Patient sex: M
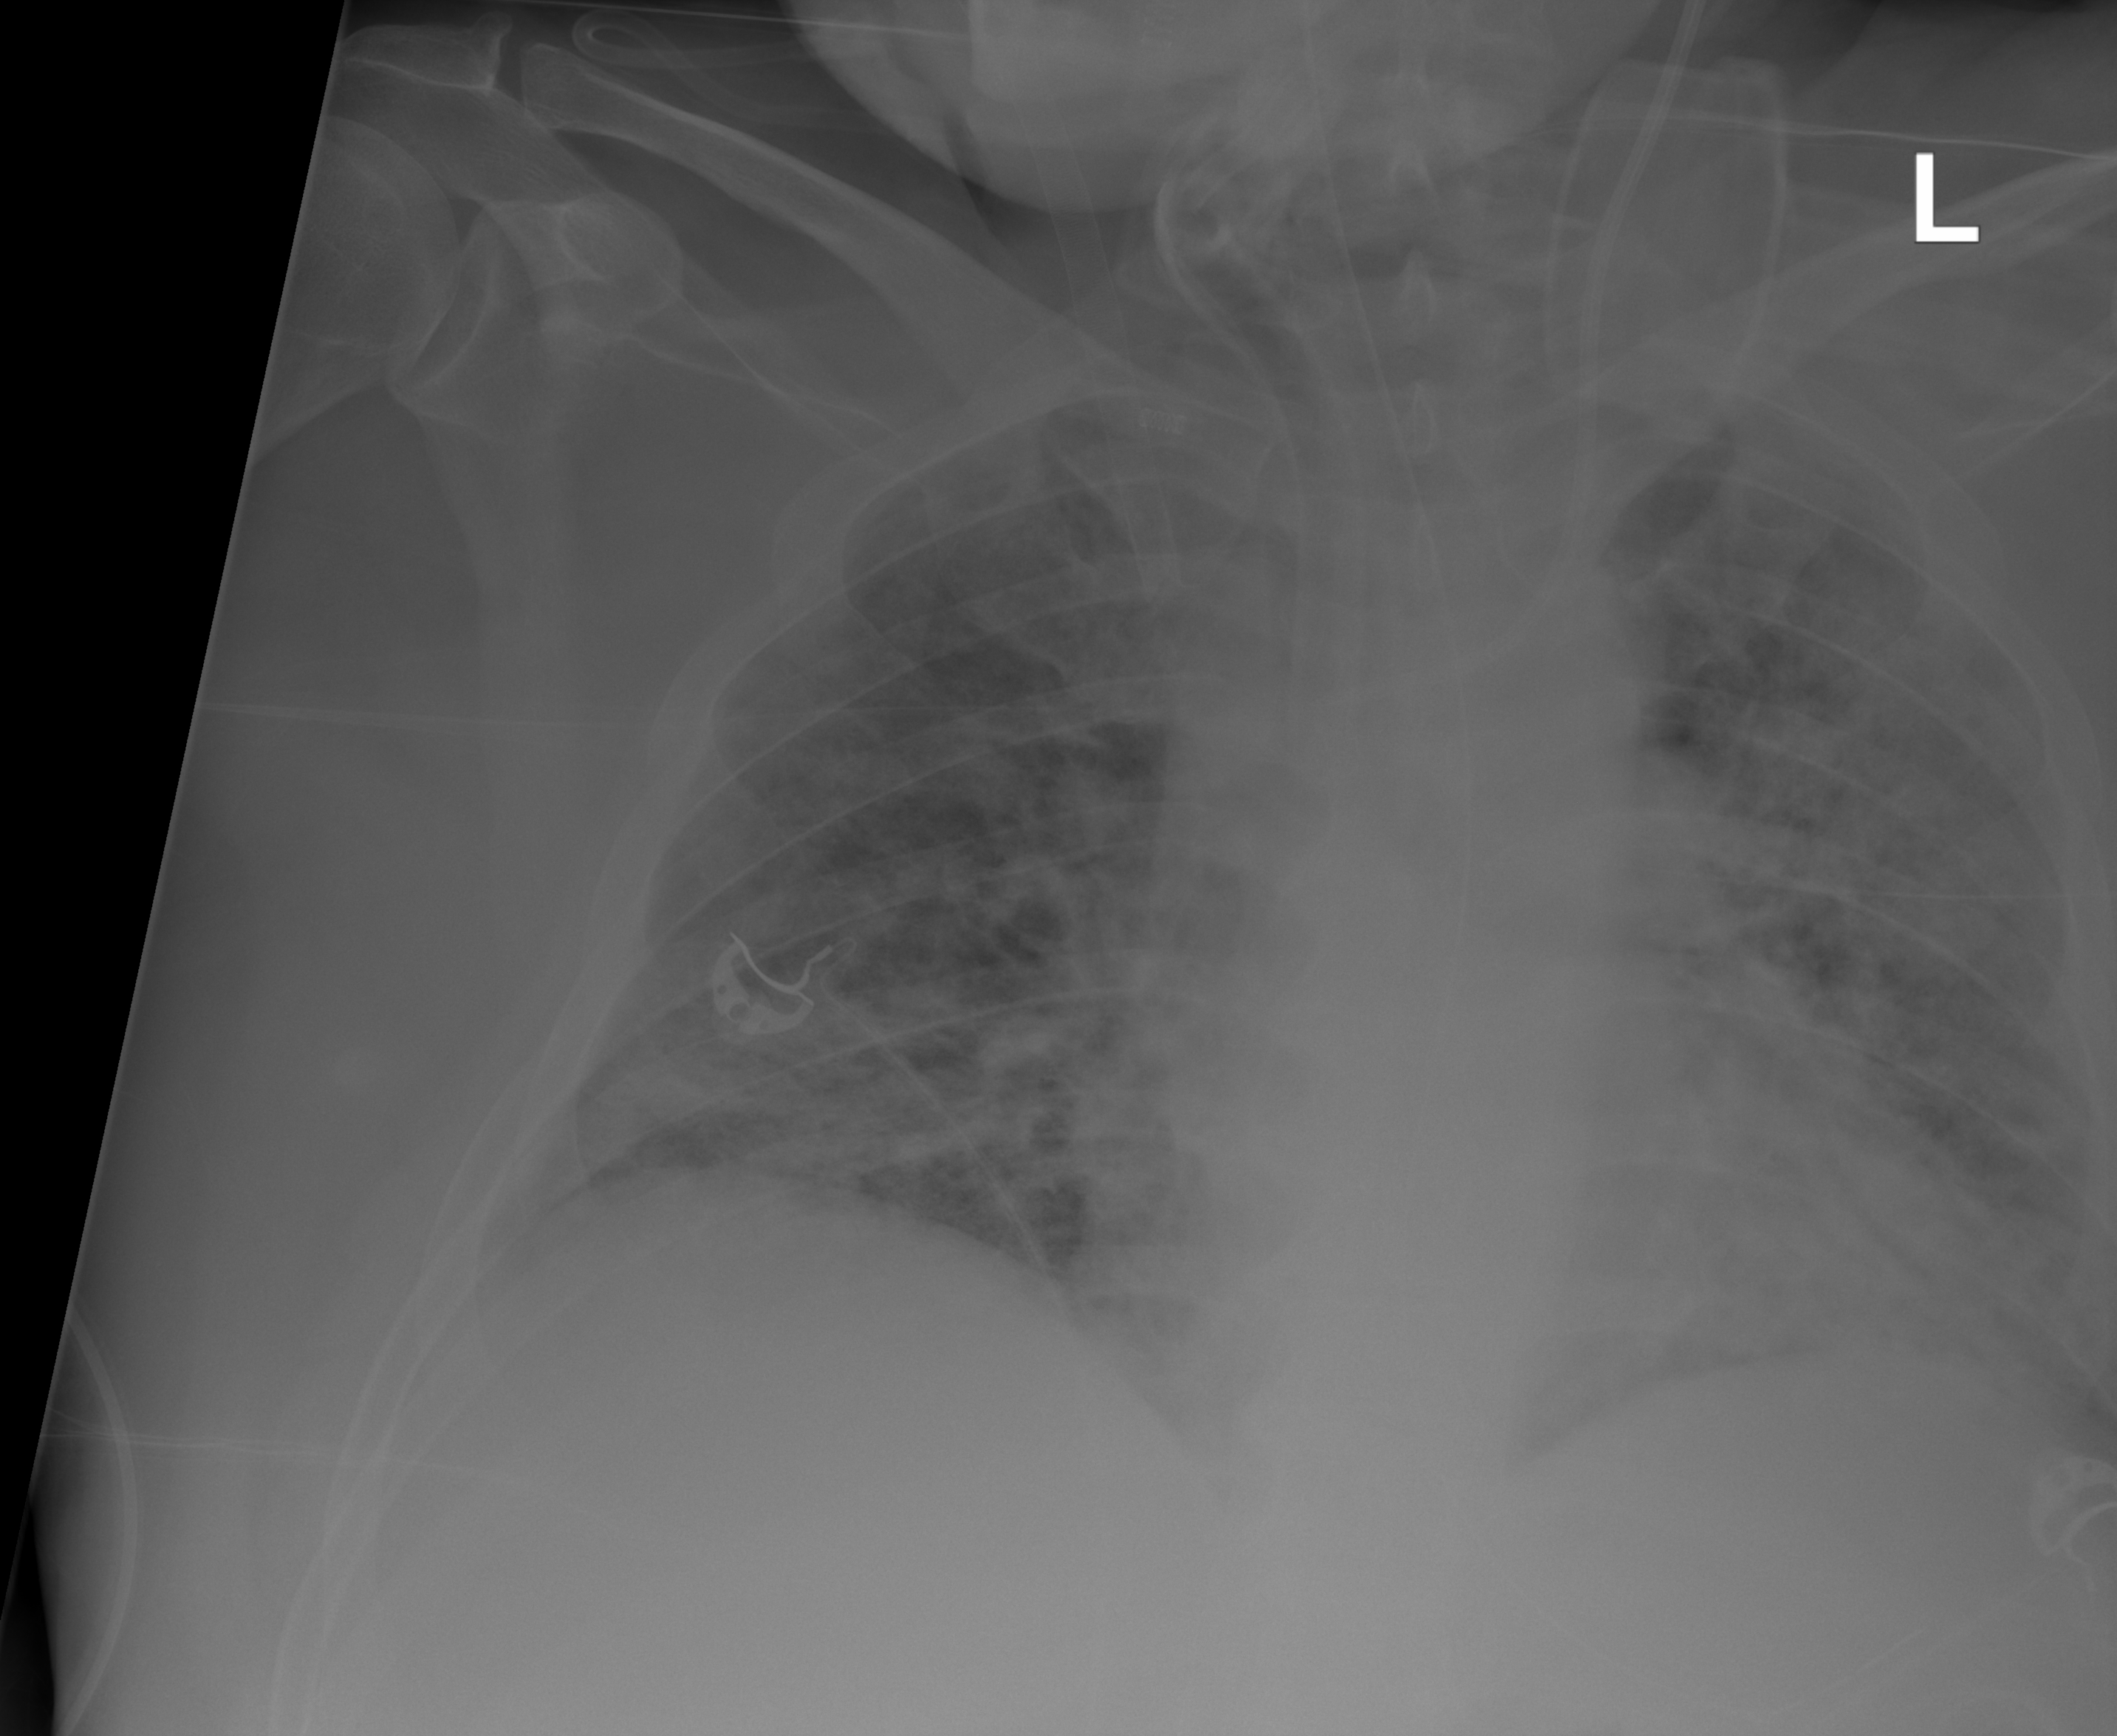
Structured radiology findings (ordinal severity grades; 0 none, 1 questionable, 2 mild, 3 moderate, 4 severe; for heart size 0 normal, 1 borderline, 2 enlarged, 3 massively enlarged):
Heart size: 1
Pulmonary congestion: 1
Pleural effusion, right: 0
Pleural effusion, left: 0
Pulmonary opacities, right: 3
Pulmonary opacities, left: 3
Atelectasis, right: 2
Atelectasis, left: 2